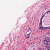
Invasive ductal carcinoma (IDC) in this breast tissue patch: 0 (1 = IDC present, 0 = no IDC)